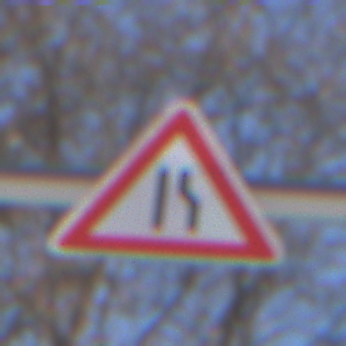
Verkehrszeichen: EinseitigVerengteFahrbahnRechts
Umgebung: Outdoor, Special
Tageszeit: MorningAfternoon
Wetter: Clear
Licht: Natural
Jahreszeit: Winter
Kontrast: HighContrast